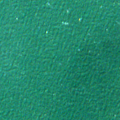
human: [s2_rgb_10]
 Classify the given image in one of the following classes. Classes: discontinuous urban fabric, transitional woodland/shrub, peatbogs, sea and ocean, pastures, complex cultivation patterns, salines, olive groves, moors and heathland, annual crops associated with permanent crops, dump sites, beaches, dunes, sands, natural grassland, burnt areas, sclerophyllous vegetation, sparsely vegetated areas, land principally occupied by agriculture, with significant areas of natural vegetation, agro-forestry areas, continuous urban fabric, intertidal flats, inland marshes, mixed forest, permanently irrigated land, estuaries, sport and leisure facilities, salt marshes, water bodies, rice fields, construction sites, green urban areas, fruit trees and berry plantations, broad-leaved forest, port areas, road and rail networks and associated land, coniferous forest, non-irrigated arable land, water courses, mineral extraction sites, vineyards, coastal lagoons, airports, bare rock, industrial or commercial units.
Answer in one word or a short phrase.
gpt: sea and ocean